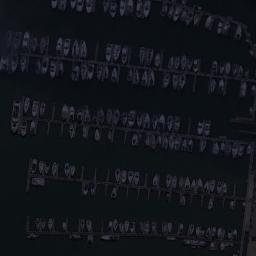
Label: harbor